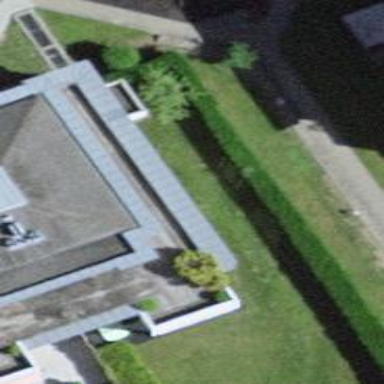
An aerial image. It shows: Hedge acting as barrier.